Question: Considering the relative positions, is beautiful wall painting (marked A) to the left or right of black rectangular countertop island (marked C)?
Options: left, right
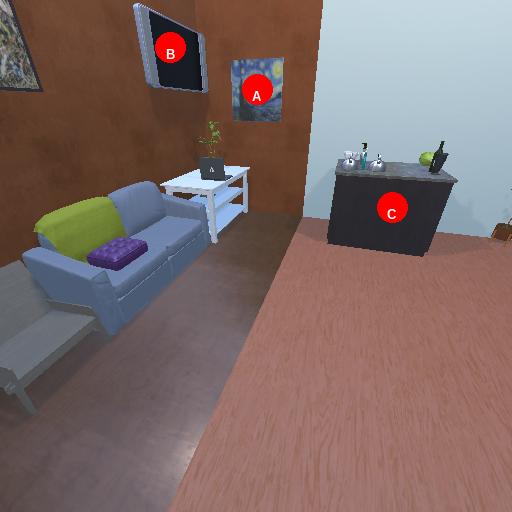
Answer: left